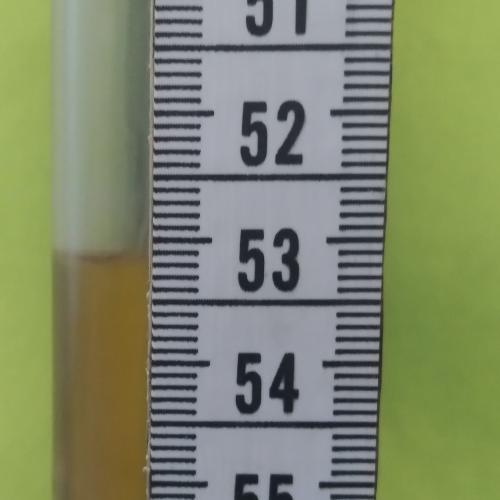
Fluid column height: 53.1 cm